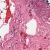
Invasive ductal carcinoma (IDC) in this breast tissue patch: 0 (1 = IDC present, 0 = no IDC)